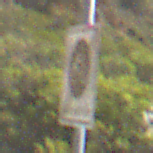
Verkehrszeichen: EndeFahrradstrasse
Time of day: MorningAfternoon
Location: Outdoor (RoadRail)
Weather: PartlyCloudy
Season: NotSpecified
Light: Natural